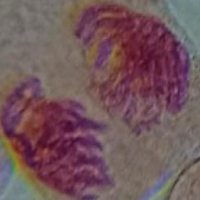
Label: telophase